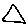
Label: triangle